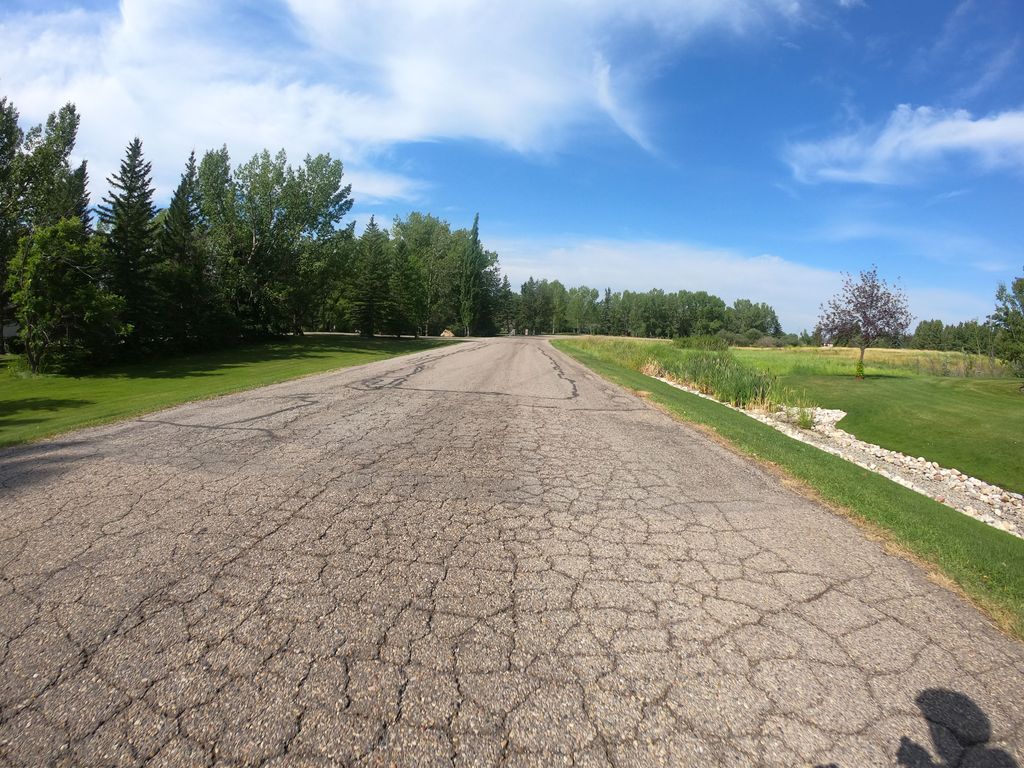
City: calgary